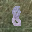
Label: 8